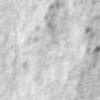
Label: no_change